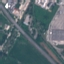
Label: Highway